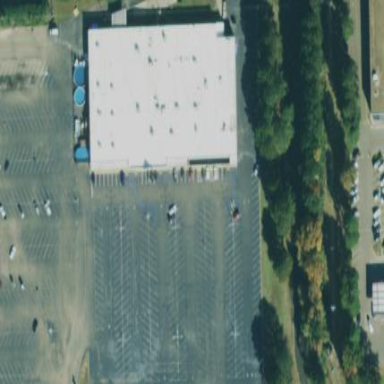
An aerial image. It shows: Commercial building.